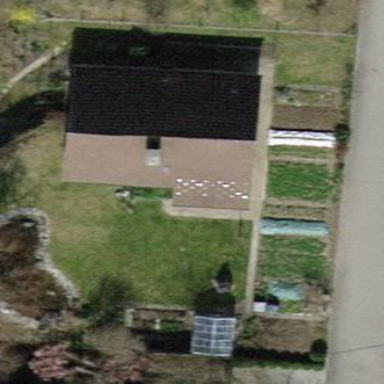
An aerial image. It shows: Detached building with gabled roof.